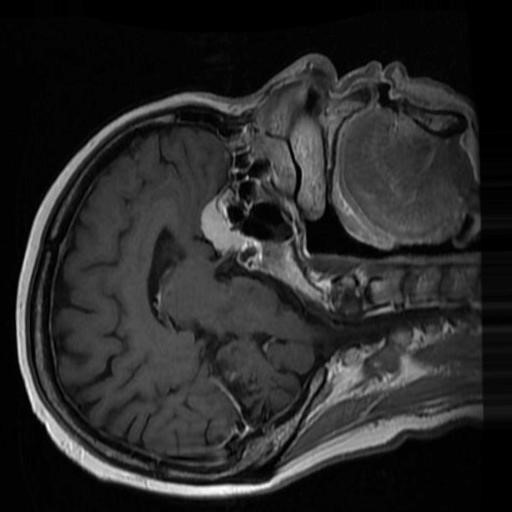
Label: brain_menin